I will show an image sequence of human cooking. I have annotated the images with numbered circles. Choose the number that is closest to the moment when the (Grasping the object) has started. You are a five-time world champion in this game. Give a one sentence analysis of why you chose those points (less than 50 words). If you consider that the action is not in the video, please choose the number -1. Provide your answer at the end in a json file of this format: {"points": []}
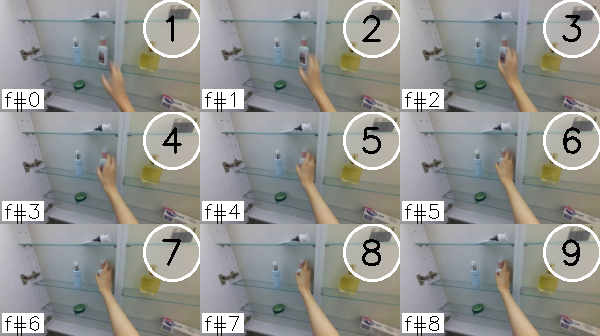
Frame 7 shows the clearest moment of hand-object contact.
{"points": [7]}